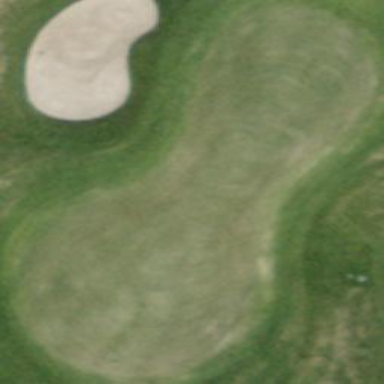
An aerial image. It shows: Green golf area with grass land use.